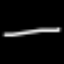
Label: line